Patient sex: M
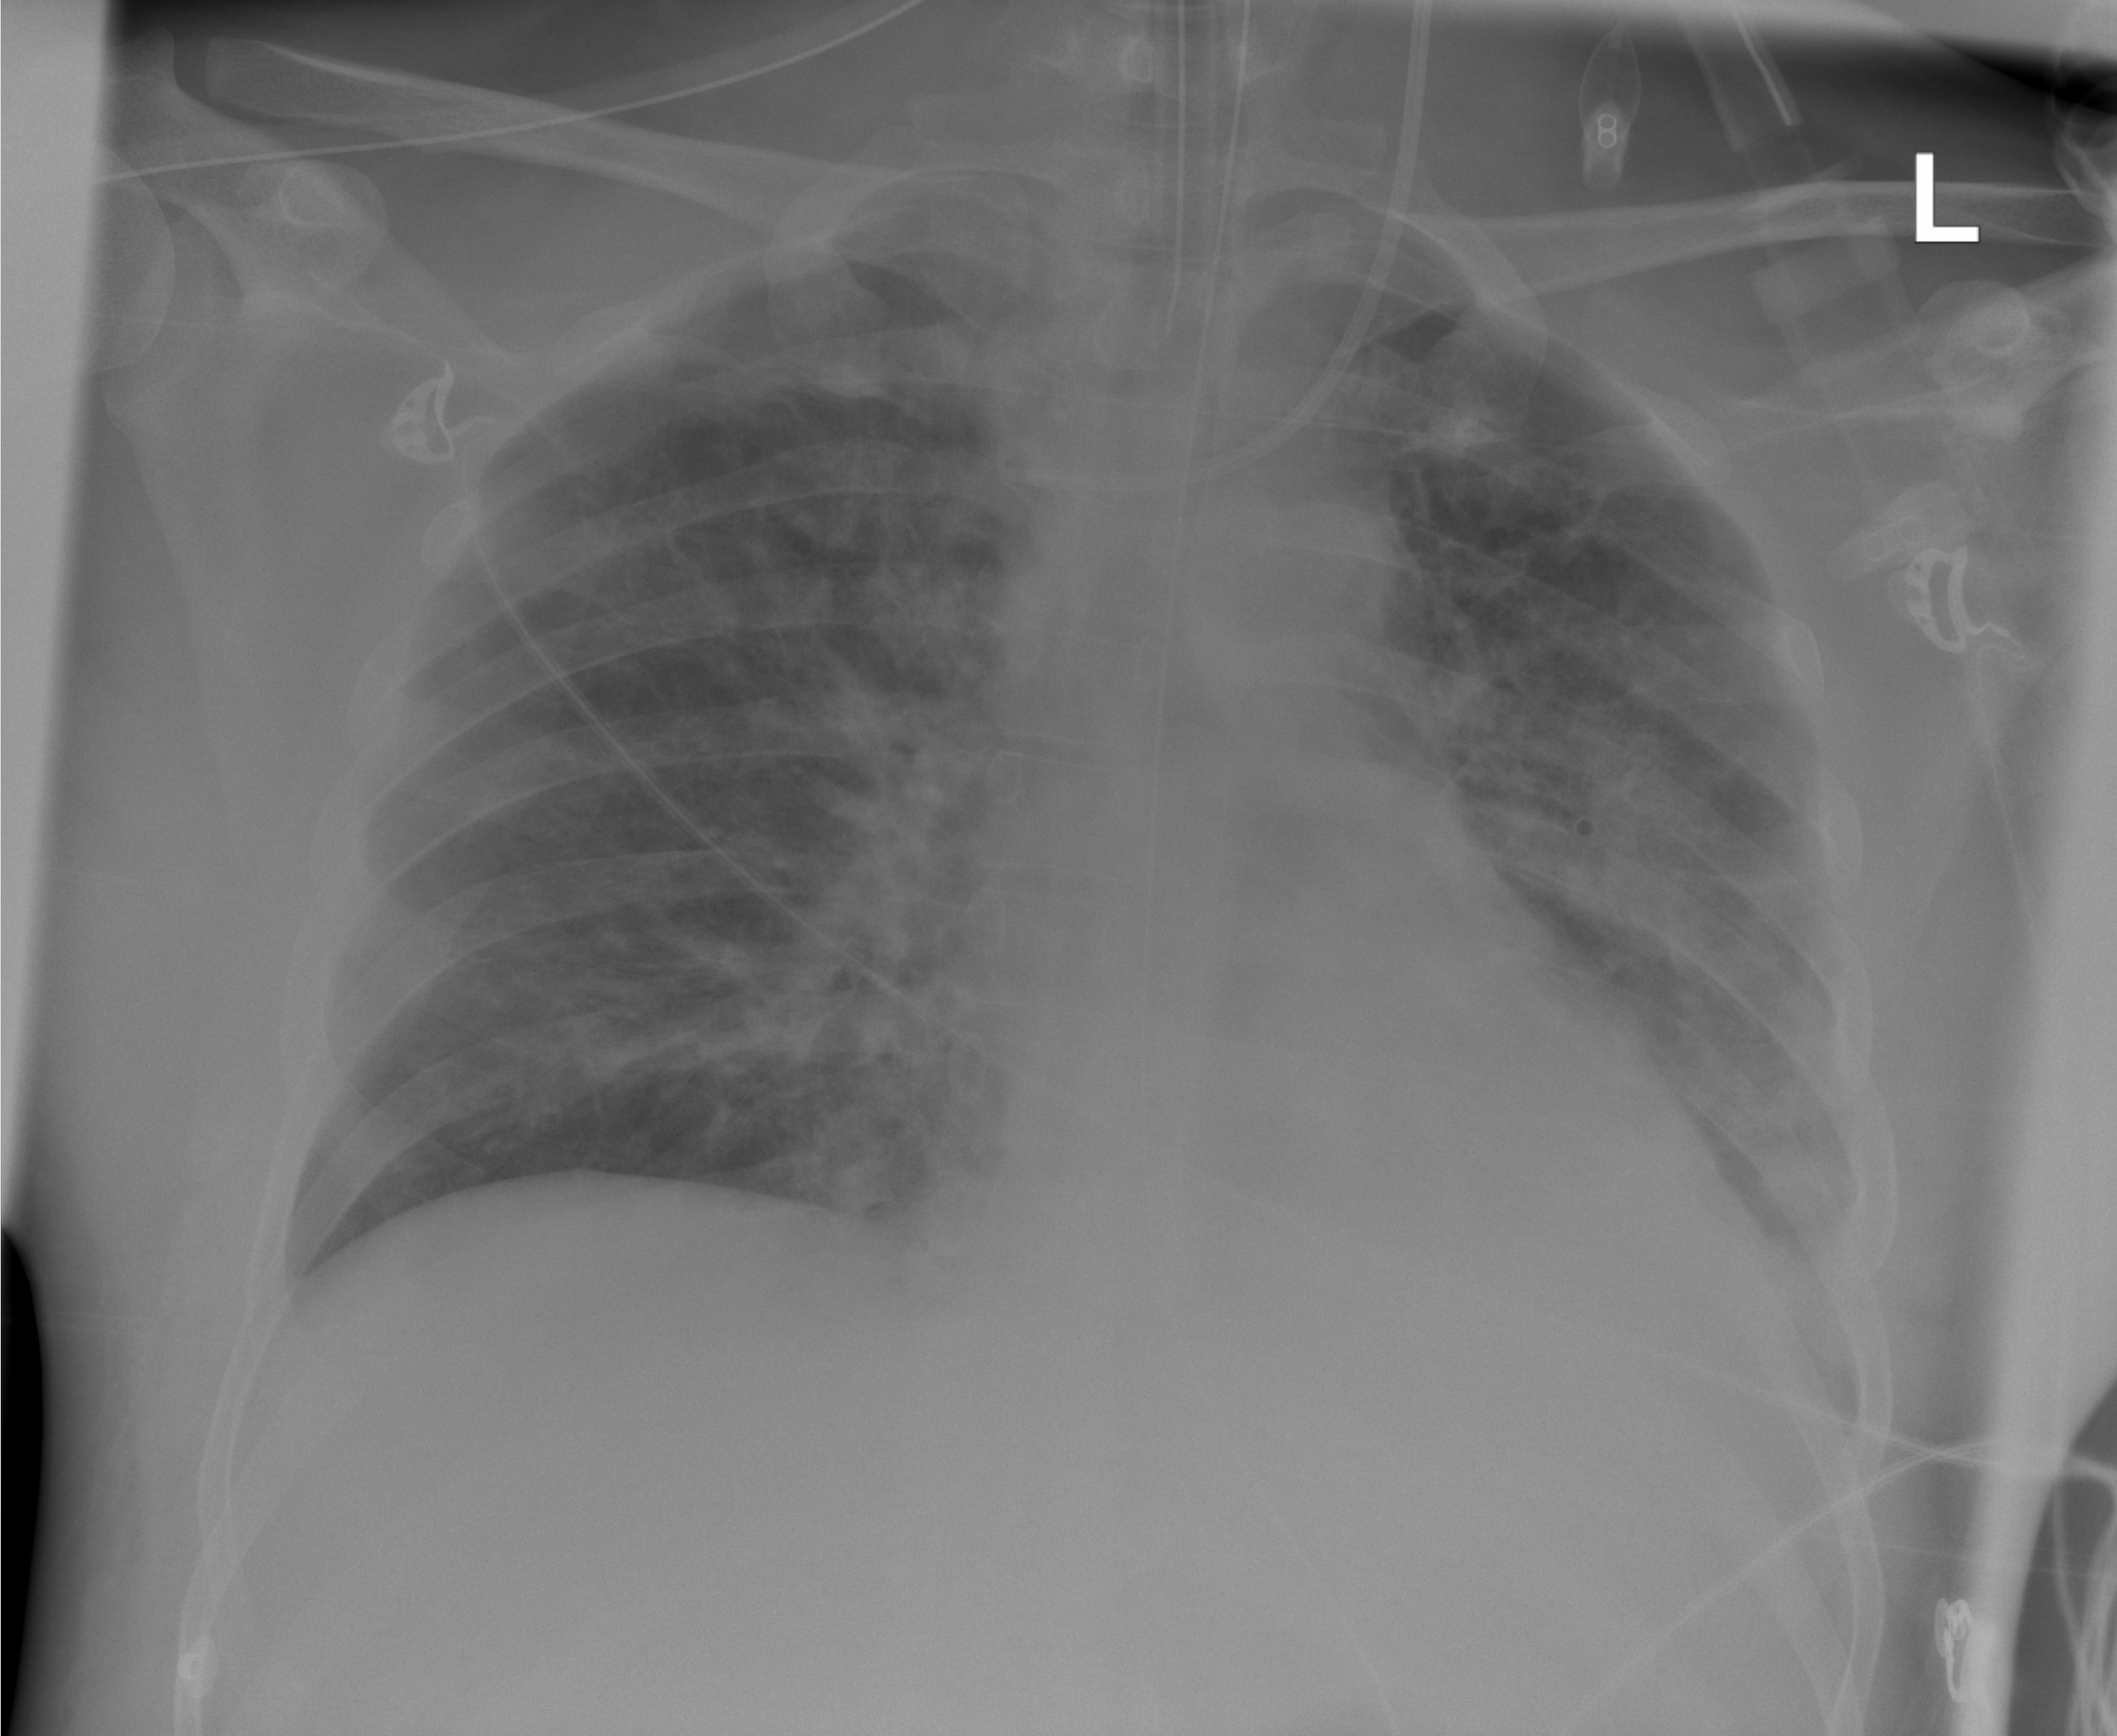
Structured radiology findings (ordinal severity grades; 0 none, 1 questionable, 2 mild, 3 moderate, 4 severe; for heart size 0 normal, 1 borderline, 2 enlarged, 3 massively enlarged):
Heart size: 0
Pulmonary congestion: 2
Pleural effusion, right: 0
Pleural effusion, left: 1
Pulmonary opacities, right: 3
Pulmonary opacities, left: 3
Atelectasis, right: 3
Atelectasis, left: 3